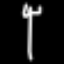
Label: fork